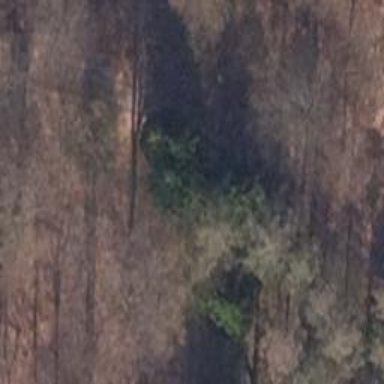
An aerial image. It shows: Hunting stand.